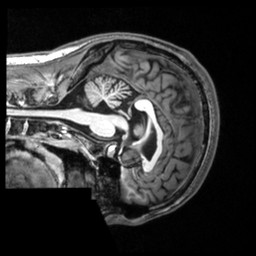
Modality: T1w
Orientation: sagittal
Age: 23
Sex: male
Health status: healthy
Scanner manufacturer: siemens
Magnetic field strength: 3 T
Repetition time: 2.53 s
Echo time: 0.00339 s